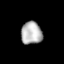
Tissue: lung
Cell type: Endothelial cells
Senescence score: 0.5706
Nuclear area (px): 464
Mean DAPI intensity: 179.463